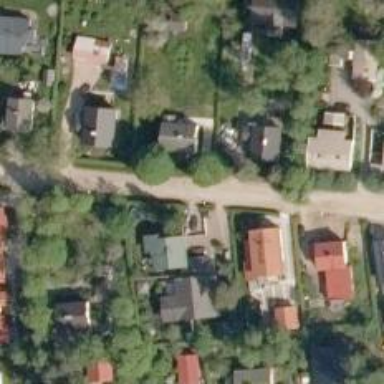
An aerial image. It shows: Driveway leading to service road.